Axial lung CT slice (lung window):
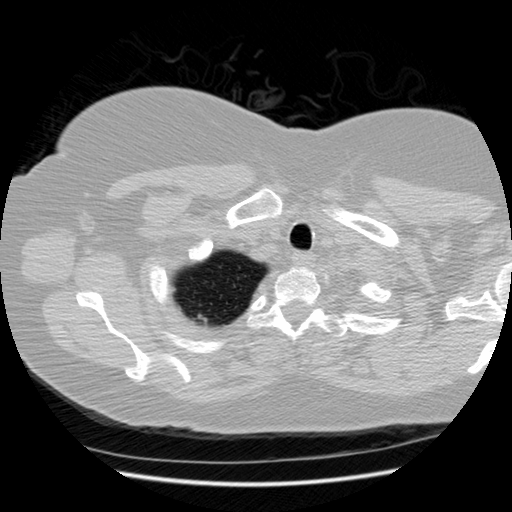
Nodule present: no